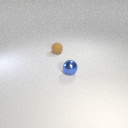
small brown rubber sphere behind small blue metal sphere